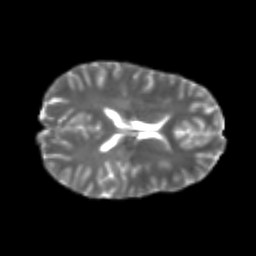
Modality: T2w
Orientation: axial
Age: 20
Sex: female
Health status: healthy
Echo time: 0.074 s